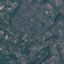
Label: Residential